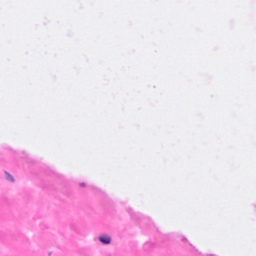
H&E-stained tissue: Breast